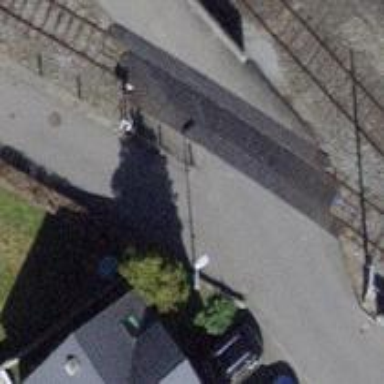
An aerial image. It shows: Railway spur service.